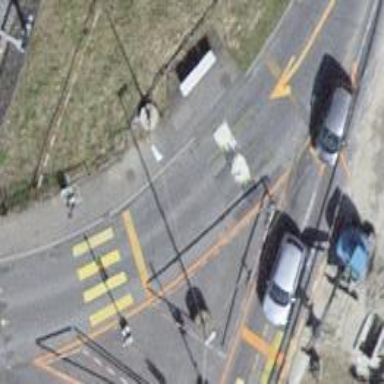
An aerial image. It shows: Road with traffic signals.